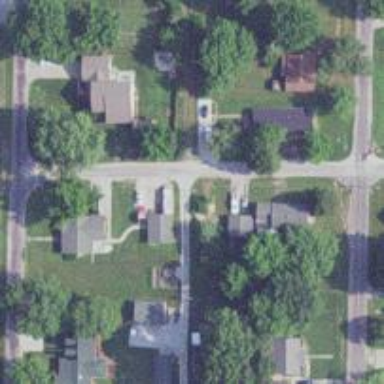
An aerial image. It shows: Alley classified as service road.